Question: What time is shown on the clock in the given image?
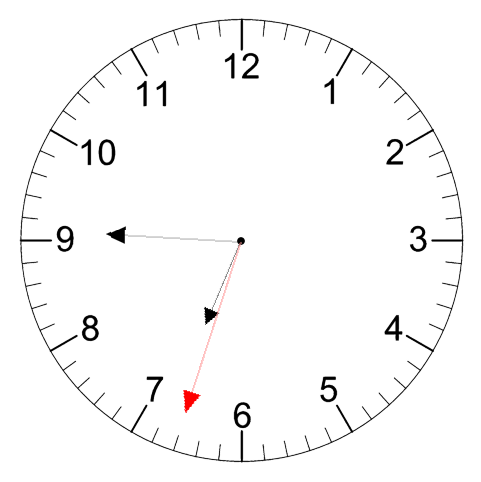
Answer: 06:45:33